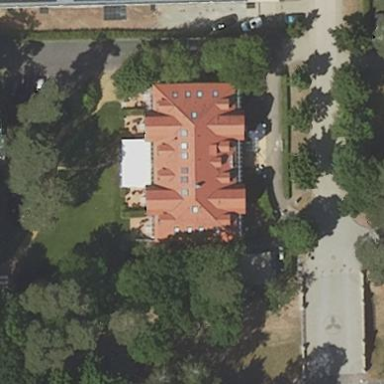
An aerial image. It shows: Hotel building with hipped roof shape.